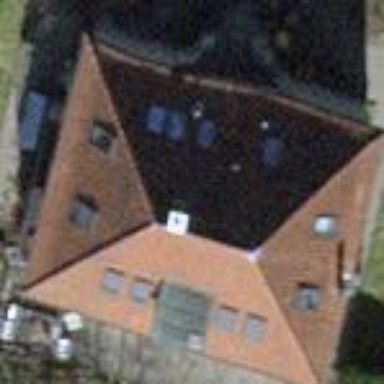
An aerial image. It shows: Building with tile roof.